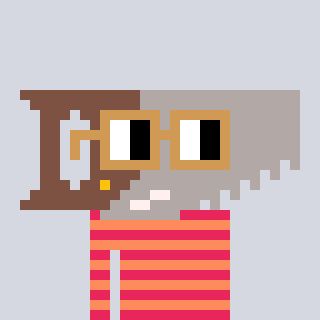
a pixel art character with square brown glasses, a saw-shaped head and a peachy-colored body on a cool background